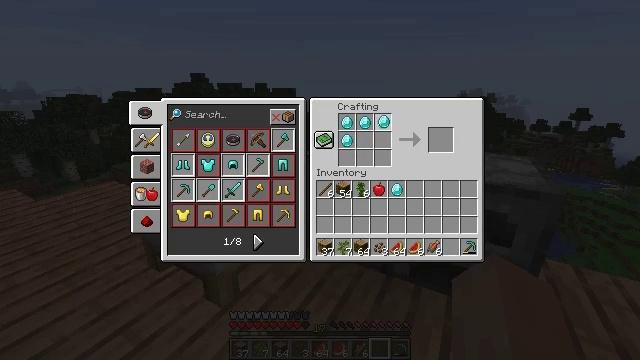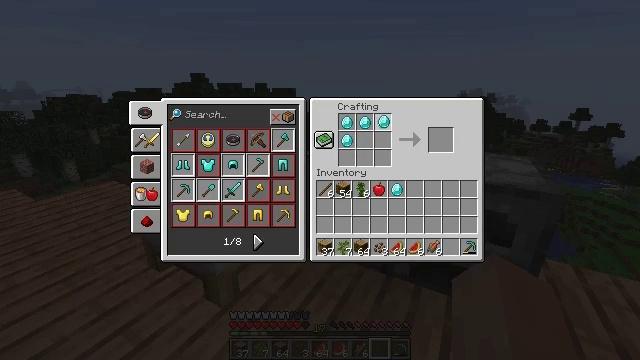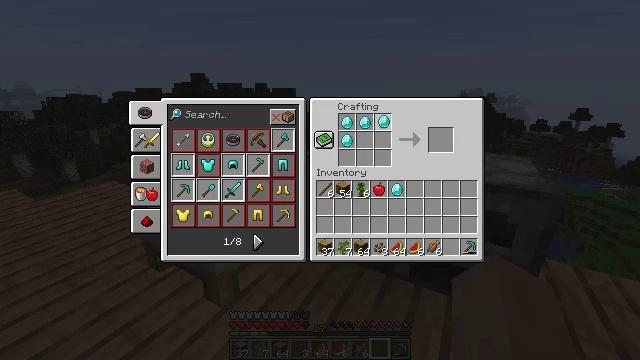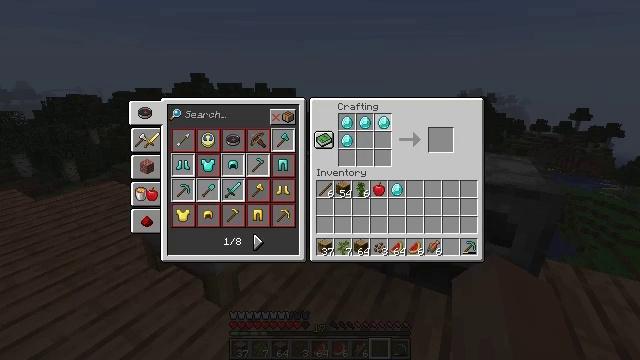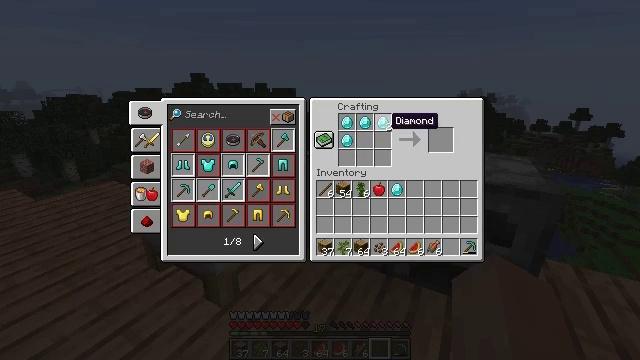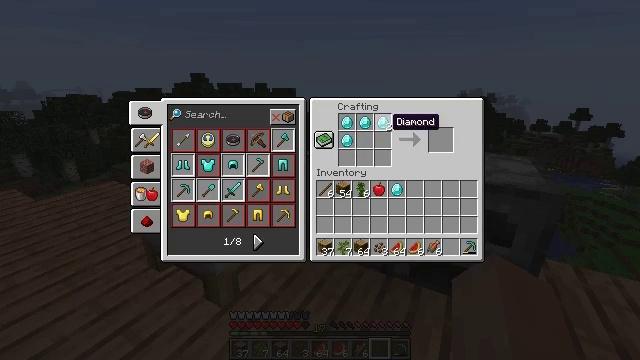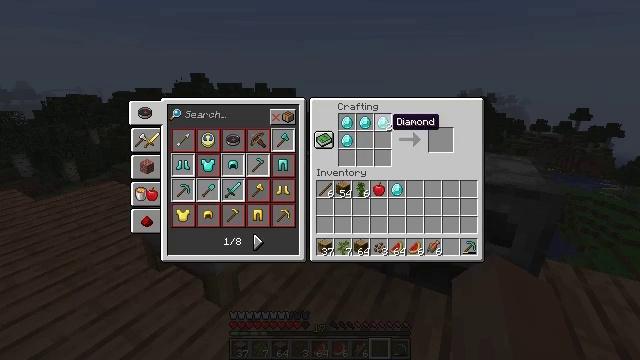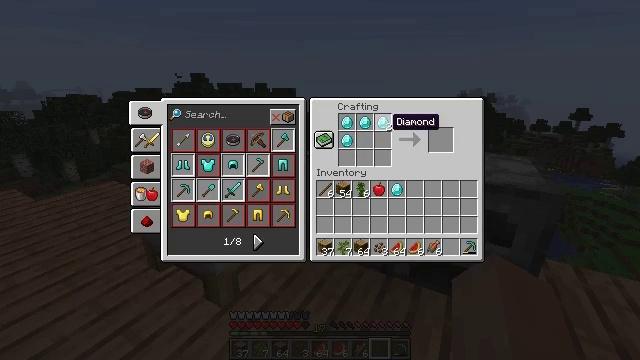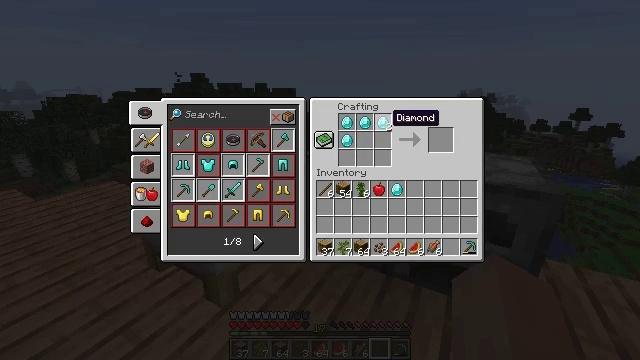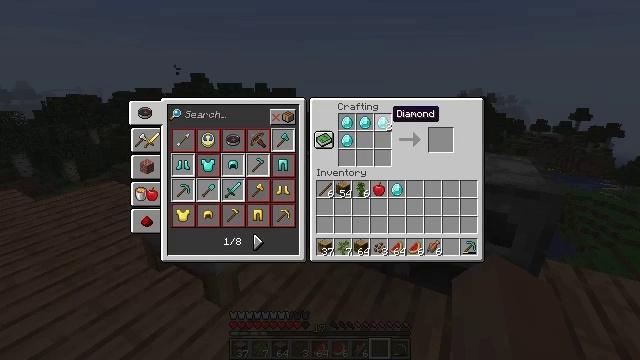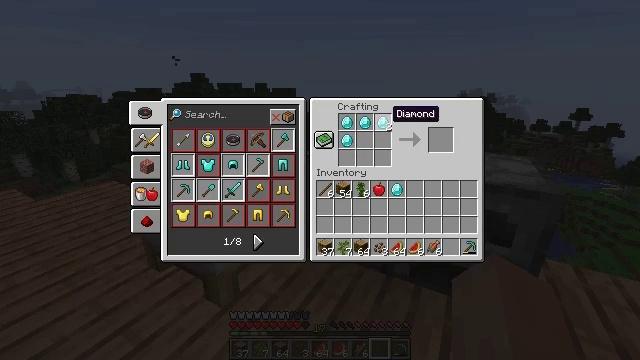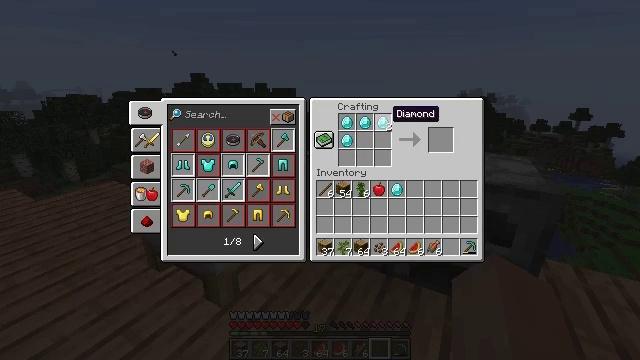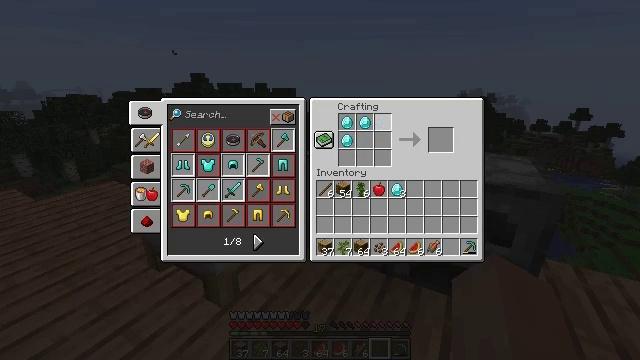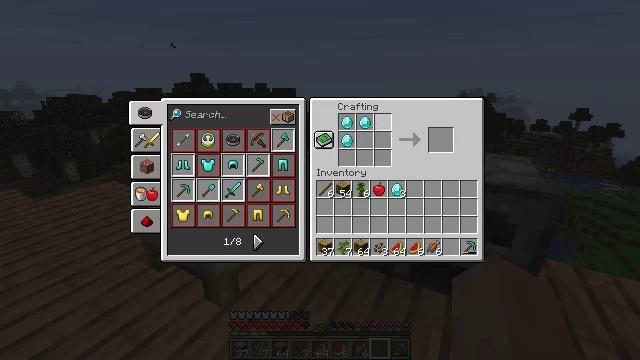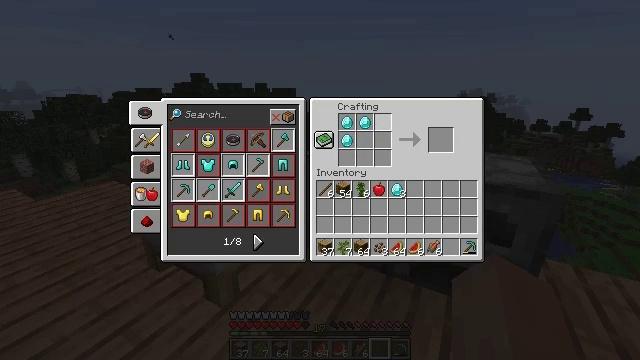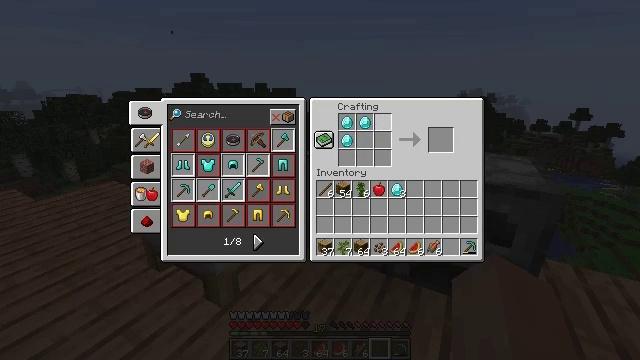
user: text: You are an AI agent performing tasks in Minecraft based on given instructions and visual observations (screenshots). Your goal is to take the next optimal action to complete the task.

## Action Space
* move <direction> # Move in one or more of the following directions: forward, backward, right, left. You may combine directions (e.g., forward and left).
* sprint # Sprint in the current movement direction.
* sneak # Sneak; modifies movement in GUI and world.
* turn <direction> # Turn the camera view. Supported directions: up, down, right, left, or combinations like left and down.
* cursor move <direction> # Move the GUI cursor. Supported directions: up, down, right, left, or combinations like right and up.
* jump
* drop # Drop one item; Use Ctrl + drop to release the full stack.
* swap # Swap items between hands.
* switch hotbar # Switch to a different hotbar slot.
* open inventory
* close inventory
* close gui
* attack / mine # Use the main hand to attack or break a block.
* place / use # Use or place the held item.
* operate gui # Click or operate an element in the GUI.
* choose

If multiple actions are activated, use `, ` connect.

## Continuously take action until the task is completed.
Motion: motion action
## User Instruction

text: Create a diamond axe with diamonds and sticks.
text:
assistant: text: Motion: sneak, operate gui
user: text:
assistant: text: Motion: sneak, operate gui
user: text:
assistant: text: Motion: sneak, operate gui
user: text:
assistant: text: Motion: cursor move down
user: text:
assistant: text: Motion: no_op
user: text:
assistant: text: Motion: no_op
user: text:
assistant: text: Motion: no_op
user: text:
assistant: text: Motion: no_op
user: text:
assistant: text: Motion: no_op
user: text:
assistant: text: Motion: no_op
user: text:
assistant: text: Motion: no_op
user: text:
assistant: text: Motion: sneak, operate gui
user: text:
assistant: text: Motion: sneak, operate gui
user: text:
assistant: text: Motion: sneak, operate gui
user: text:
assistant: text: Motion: sneak
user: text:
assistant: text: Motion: sneak
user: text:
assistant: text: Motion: sneak
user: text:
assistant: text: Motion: sneak
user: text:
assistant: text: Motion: sneak
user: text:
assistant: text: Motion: sneak
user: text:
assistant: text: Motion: sneak, cursor move left and down
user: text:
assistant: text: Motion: cursor move left and down
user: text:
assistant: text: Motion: cursor move left and down
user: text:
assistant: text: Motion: cursor move left and down
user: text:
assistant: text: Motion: cursor move left and down
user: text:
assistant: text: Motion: no_op
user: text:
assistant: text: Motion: no_op
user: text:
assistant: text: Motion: cursor move right and down
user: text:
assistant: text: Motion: cursor move right and down
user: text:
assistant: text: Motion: cursor move right and down